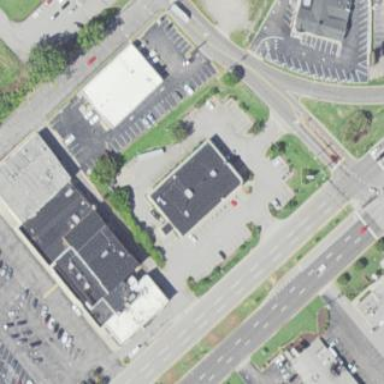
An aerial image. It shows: Building.